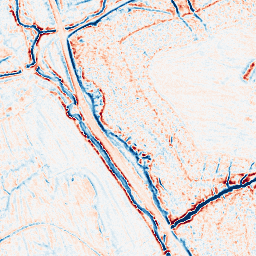
Category: edge_preserving
Decomposition family: bilateral
Decomposition parameters: d: 9
sigma_color: 75
sigma_space: 150
Upsampling method: quadratic
Upsampling parameters: scale: 4
Upsampling scale: 4